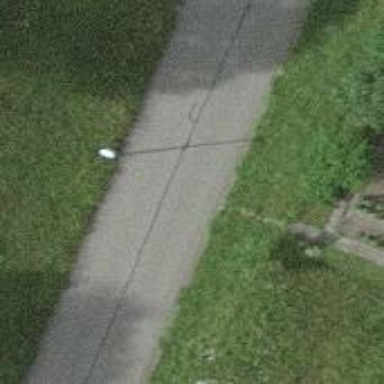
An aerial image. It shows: Smooth asphalt road in residential area.